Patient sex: M
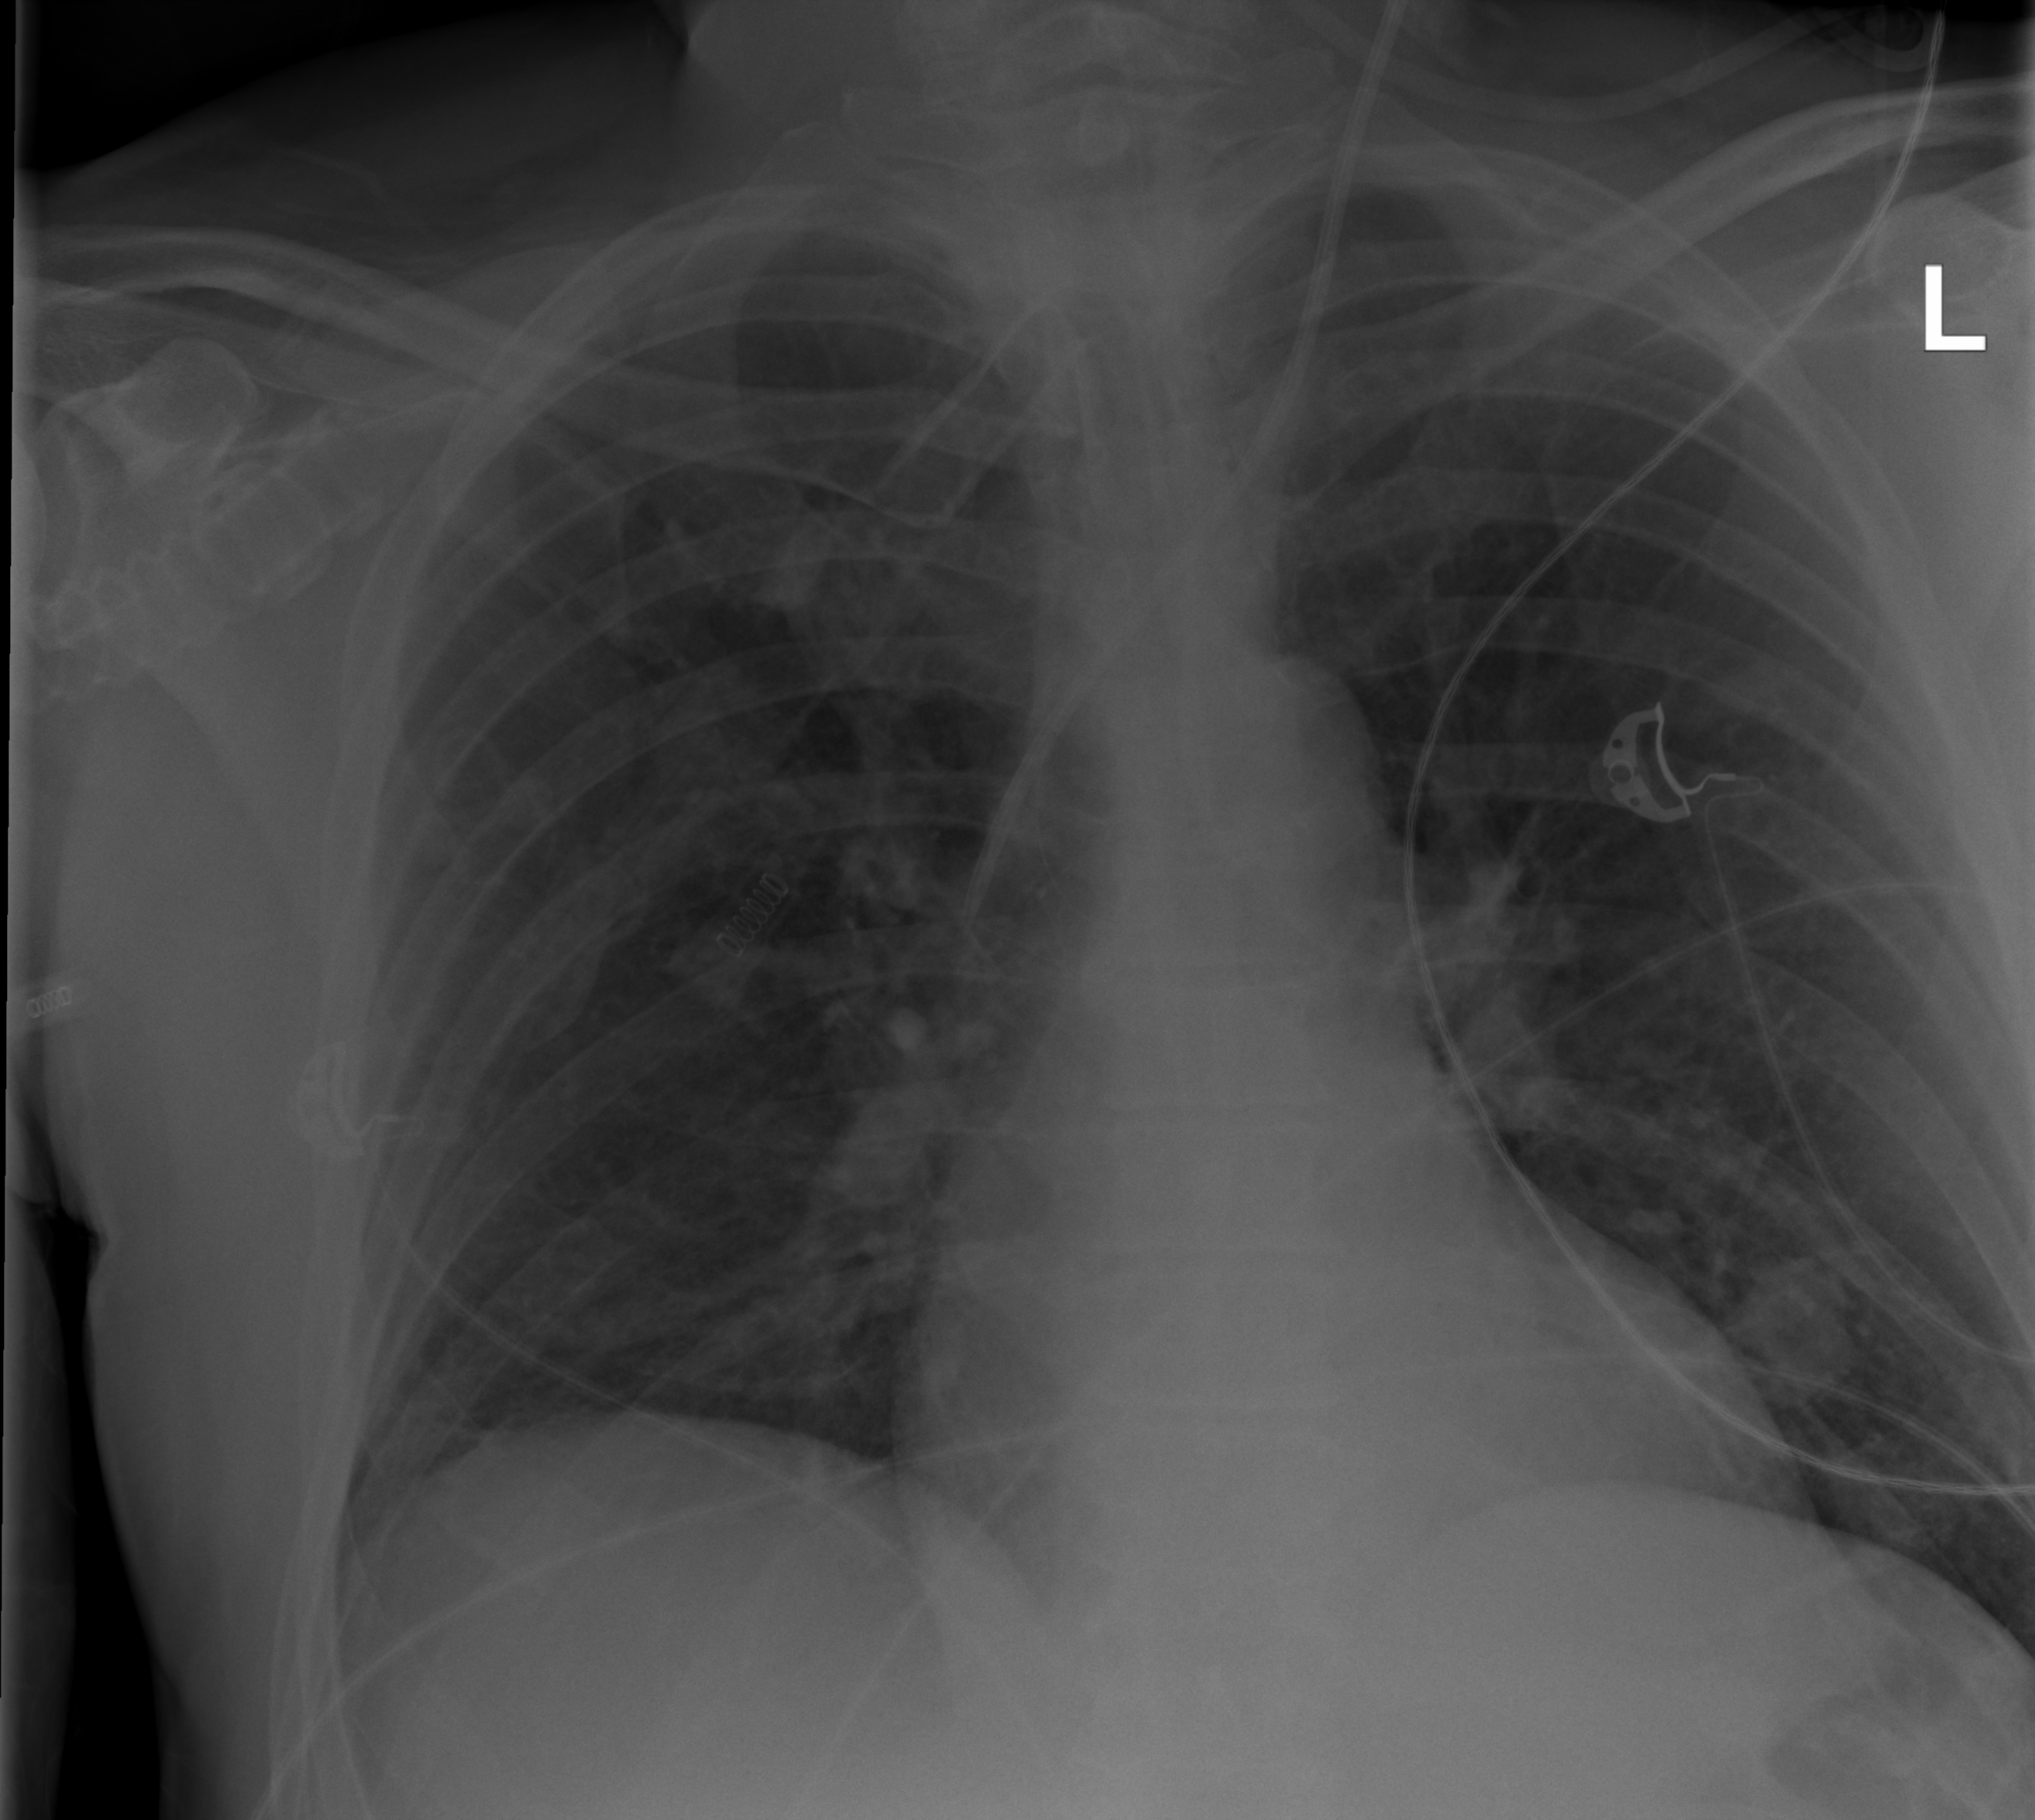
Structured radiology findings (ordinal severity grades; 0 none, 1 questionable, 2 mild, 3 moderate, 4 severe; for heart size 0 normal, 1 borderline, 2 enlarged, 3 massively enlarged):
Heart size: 2
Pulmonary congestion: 1
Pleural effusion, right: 2
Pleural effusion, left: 0
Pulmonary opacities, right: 0
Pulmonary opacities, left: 2
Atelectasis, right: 2
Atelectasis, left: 2